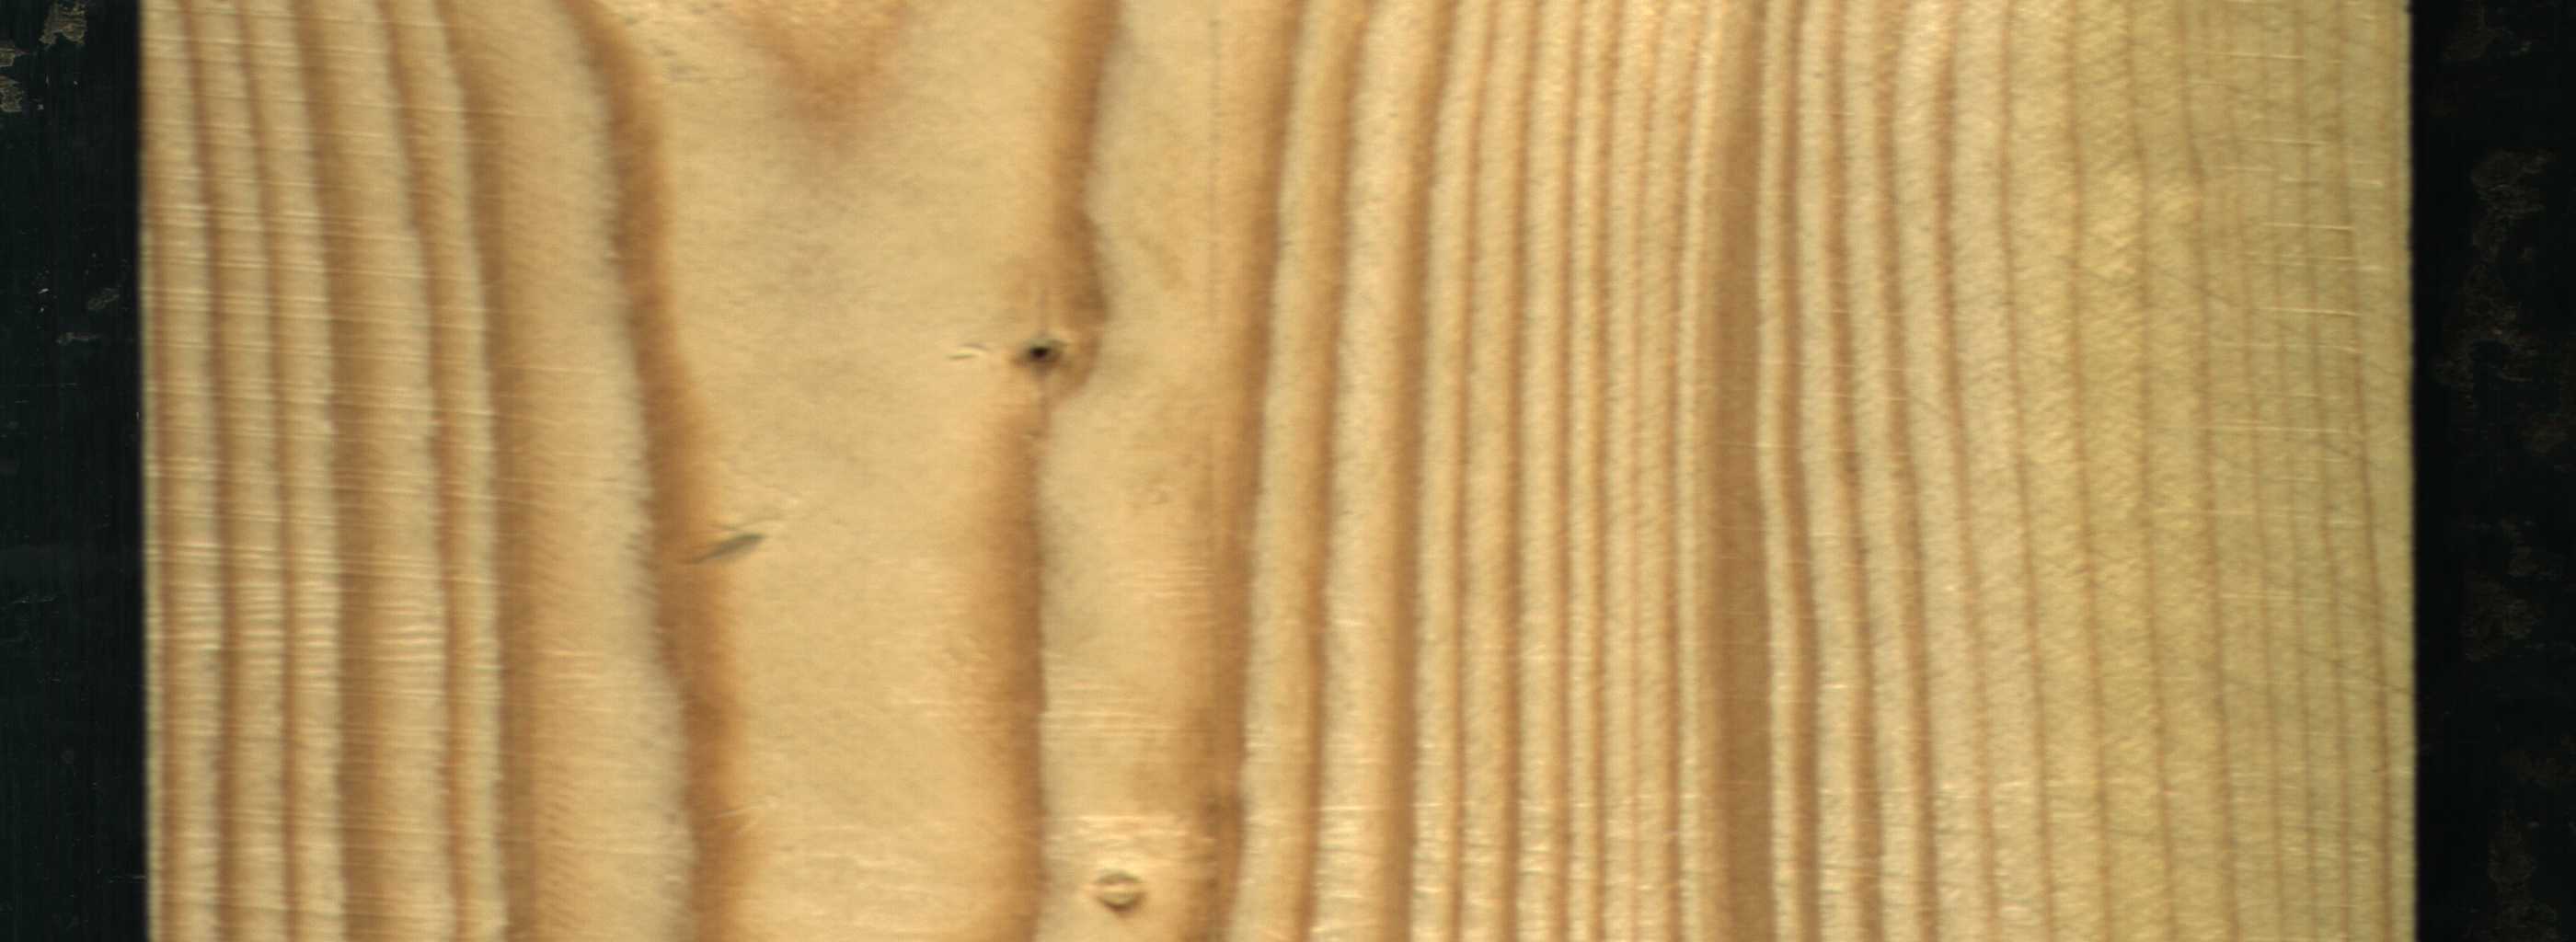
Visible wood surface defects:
Quartzity
Dead_Knot